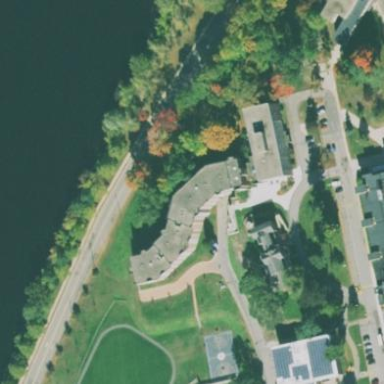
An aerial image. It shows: View of university building.